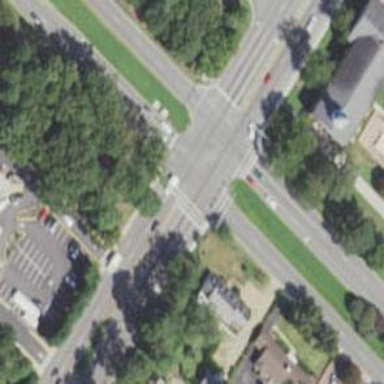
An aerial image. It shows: Marked crossing on the road.